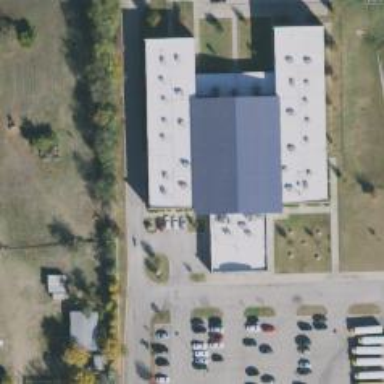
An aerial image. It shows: School building.